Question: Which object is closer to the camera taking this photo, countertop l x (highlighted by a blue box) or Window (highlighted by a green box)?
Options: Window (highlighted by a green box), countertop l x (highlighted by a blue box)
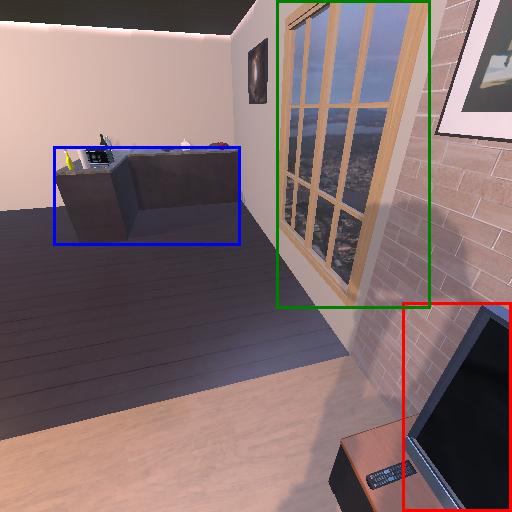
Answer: Window (highlighted by a green box)